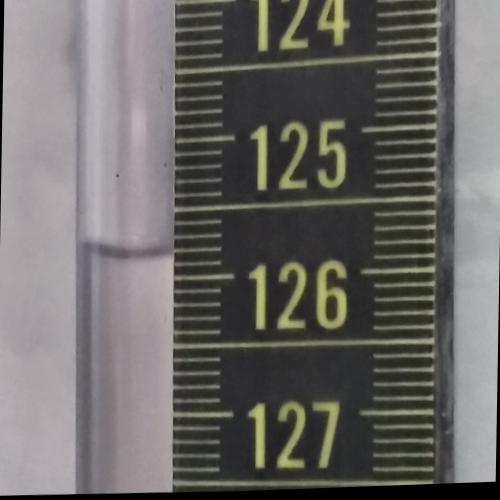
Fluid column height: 125.8 cm